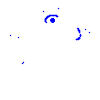
Particle: pion